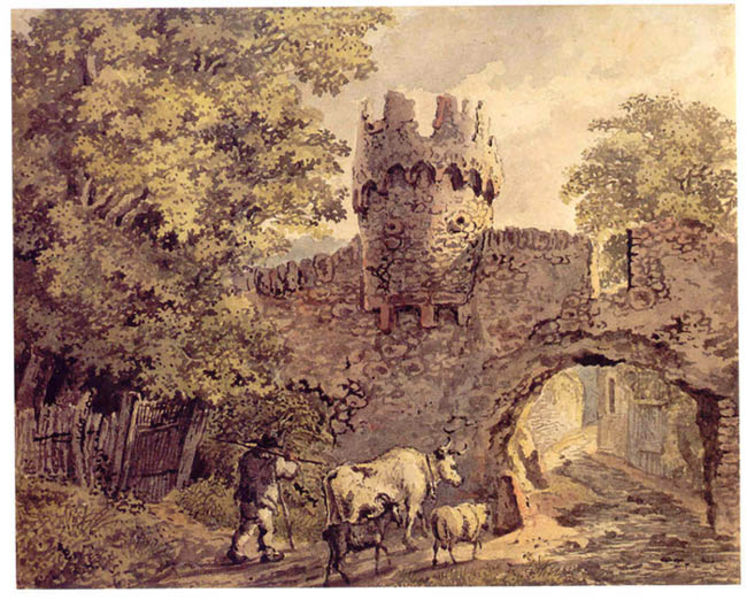
Titel: Das Franzosenloch in Leimen
Künstler: Carl Philipp Fohr
Standort: Karlsruhe
Institution: Staatliche Kunsthalle Karlsruhe
Schlagwörter: baum, gemälde, himmel, mann, schatten, wolken, aquarell, bäume, landschaft, stadt, braun, licht, straße, zeichnung, gras, tiere, weg, wiese, zaun, malerei, alt, stein, steine, natur, vieh, weide, brücke, gebüsch, sonne, wald, esel, stock, turm, bogen, italien, pflaster, stab, mauer, graphik, kuh, rind, beige, nautr, lattenzaun, arch, blue, hat, people, white, window, arm, black, country, gold, gray, green, old, painting, three, wall, yellow, brown, railing, stimmung, wooden, bauer, tor, zinnen, befestigung, eingang, ruine, rinder, schaf, schwein, burg, torbogen, mauerwerk, pavement, gemäuer, wood, glocke, cloud, clouds, man, rock, sky, stone, tree, mittelalter, building, house, landscape, nature, peasant, sand, lane, street, summer, sun, tower, trees, village, landwirtschaft, boy, eyes, feet, blaetter, gruen, forest, grass, light, entrance, path, plants, road, drawing, paper, armut, stier, hirte, castle, ruin, ruins, animals, dog, walking, ziege, jacket, pen, tunnel, bridge, bright, fence, town, dirt, outside, person, zinne, heimkehr, rückkehr, leaves, pastoral, shoulder, fort, archway, brick, bricks, bridges, gate, walk, watercolor, ground, burgmauer, shoes, frühe neuzeit, ausguck, medieval, landwirt, sau, animal, deer, cattle, cow, cows, dirt road, farmer, kobell, stadttor, walking stick, leaf, outdoors, bull, horn, horns, oxen, bock, four, goat, sheep, livestock, unterführung, opening, shepard, sheperd, work, working, land, port, tan, stones, stick, market, shepherd, staff, goats, turret, ochse, middle age, dorf, ort, hinte, bell, cobblestones, foliage, age, herder, herding, trunks, cobblestone, kühe, labour, selling, fortress, greenery, ox, herdsman, staemme, leading, rustic, crumble, crumbling, paiting, medival, drab, cobble, 1, watchtower, midevil, serf, outlook, coow, paht, gravel path, gravel, catlle, wehrturm, parapet, weg+, durchgang, drover, gateway, beef, battlement, lookout, cowbell, anmial, veef, goatherd, turrette, viehtreiber, hierte, pesant, grren, läub, briwb, cowa, shepart, brindge